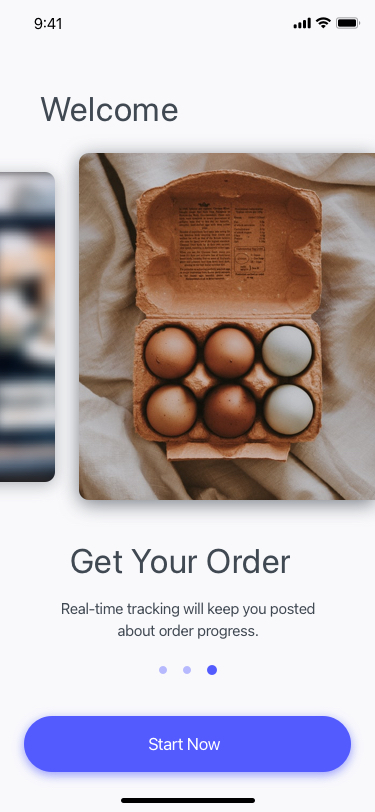
Text in this UI design:
Start Now
Real-time tracking will keep you posted
about order progress.
Get Your Order
Welcome